Question: I don't know if I should be asking this here since this is not entirely programming-related but please pardon me in advance.
How do I correct the highlighted text in the screenshot below?
The "<-[" texts.
Also, how do I run PHPUnit in Windows that will show show the usual green/red bar when passing/failing tests? I tried Git Bash console but it also displays messed up output and no bar.

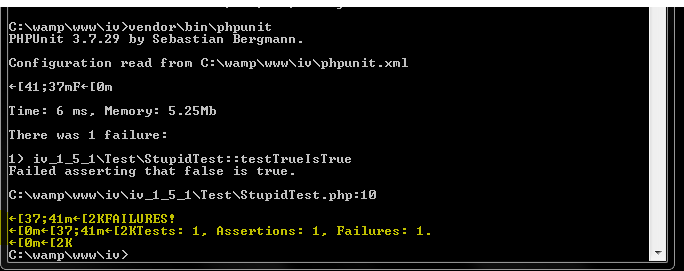
Answer: You're looking at ANSI colour codes, which don't work in 'cmd.exe'.
The <URL>.